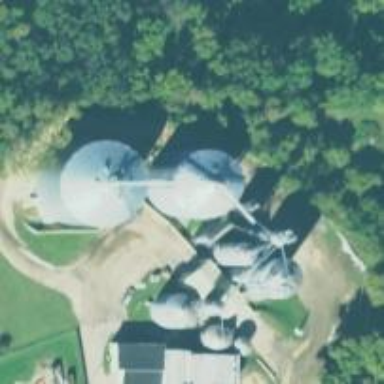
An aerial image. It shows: Silo.